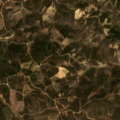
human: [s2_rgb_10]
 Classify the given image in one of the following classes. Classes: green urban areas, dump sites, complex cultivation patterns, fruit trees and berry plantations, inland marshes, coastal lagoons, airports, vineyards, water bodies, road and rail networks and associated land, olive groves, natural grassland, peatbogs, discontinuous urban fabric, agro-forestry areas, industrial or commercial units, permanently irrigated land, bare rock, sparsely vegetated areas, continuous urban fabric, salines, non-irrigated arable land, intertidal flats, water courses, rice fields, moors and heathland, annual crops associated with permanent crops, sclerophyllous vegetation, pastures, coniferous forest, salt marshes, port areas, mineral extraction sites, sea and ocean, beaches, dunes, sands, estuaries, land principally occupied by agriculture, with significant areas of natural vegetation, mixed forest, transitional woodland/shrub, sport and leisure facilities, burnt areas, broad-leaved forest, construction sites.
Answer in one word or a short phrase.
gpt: olive groves, land principally occupied by agriculture, with significant areas of natural vegetation, moors and heathland, transitional woodland/shrub